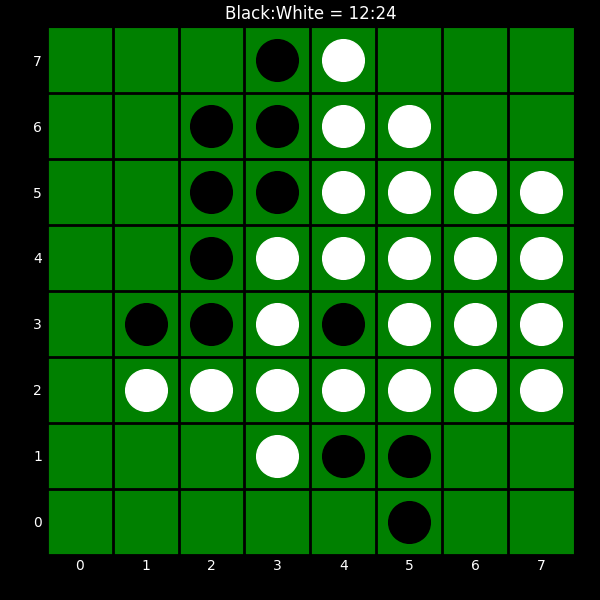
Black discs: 12
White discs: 24